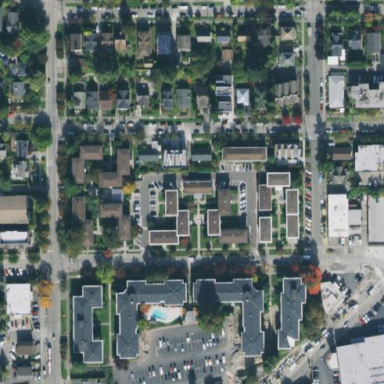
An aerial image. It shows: Sidewalk.